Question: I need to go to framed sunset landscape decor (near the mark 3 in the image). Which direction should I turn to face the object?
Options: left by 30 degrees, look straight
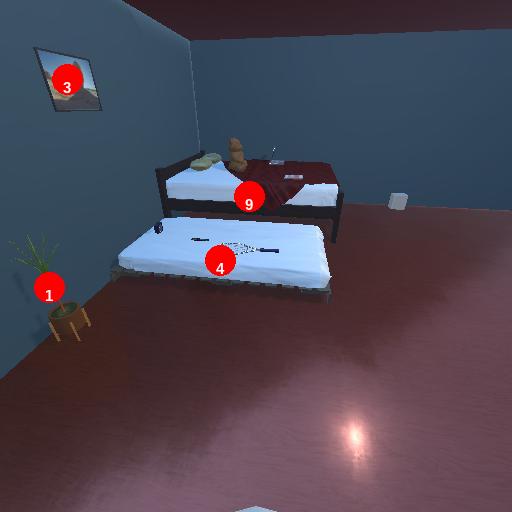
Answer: left by 30 degrees